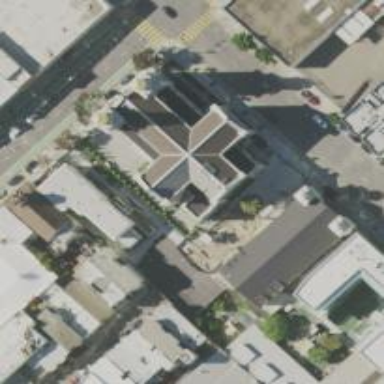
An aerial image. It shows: Building.